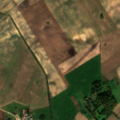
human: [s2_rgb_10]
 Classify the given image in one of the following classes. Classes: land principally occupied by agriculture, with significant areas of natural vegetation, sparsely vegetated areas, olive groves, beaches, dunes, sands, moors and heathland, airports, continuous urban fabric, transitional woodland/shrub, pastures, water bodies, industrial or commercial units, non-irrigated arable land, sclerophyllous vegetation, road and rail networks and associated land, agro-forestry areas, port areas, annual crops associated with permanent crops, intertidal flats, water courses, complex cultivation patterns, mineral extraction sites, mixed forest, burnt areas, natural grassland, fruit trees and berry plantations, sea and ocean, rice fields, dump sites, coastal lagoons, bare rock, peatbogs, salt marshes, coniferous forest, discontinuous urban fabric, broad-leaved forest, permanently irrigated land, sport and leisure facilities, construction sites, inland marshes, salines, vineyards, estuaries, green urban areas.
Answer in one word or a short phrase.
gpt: non-irrigated arable land, complex cultivation patterns